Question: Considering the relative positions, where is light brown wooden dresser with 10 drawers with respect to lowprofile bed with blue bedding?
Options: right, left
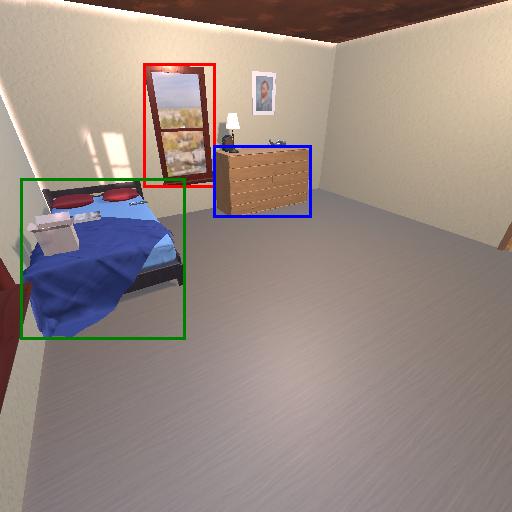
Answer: right